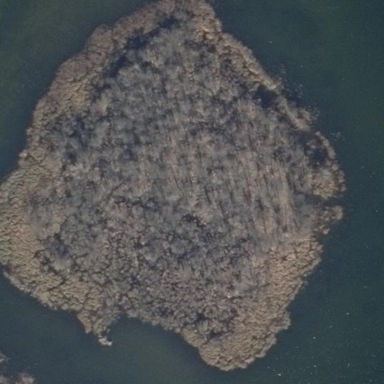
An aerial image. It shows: Forested islet.